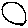
Label: circle